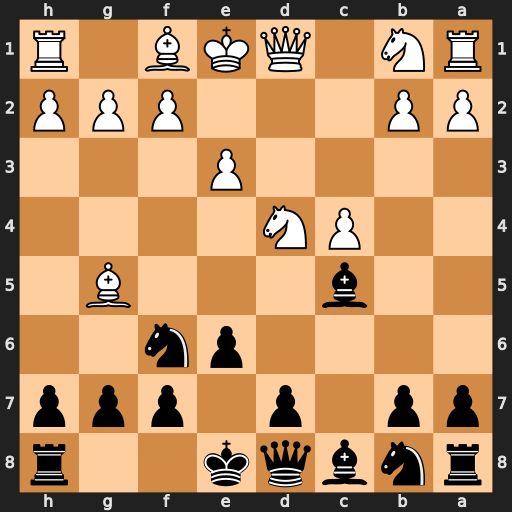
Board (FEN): rnbqk2r/pp1p1ppp/4pn2/2b3B1/2PN4/4P3/PP3PPP/RN1QKB1R
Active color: b
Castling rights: KQkq
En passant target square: -
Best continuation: Qa5+ Nc3 Bxd4 Qxd4 Qxg5